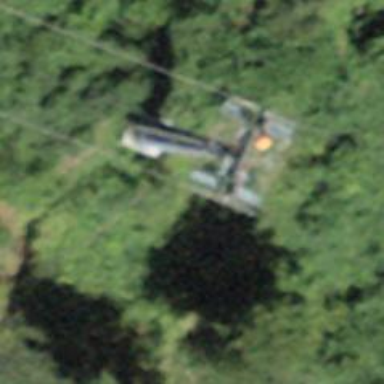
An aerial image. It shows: Pylon used for aerialway.